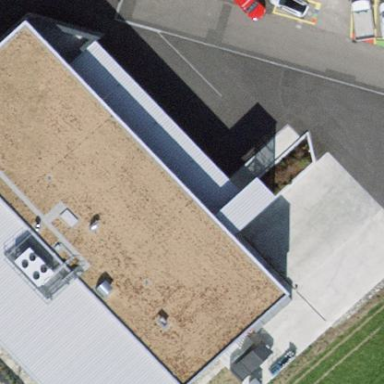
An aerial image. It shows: Building with flat roof.